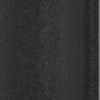
Label: dusty